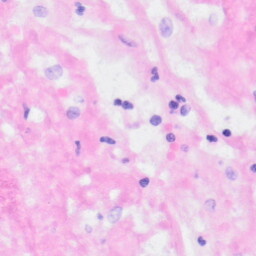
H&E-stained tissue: Kidney